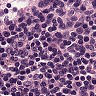
Metastatic tissue present: no